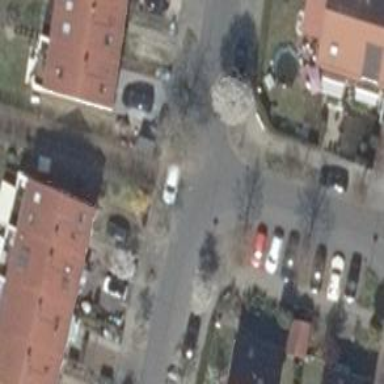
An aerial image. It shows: Residential road with asphalt surface and sidewalks on both sides.